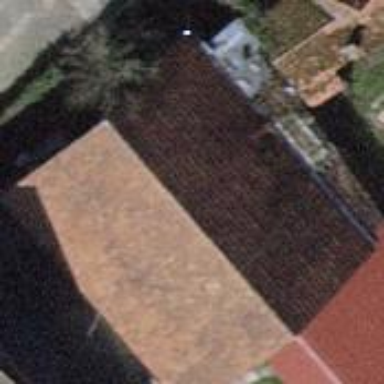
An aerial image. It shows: Shed building.